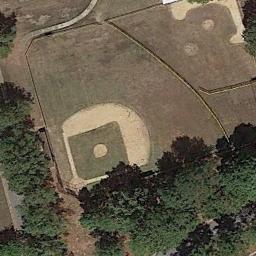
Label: baseball_diamond